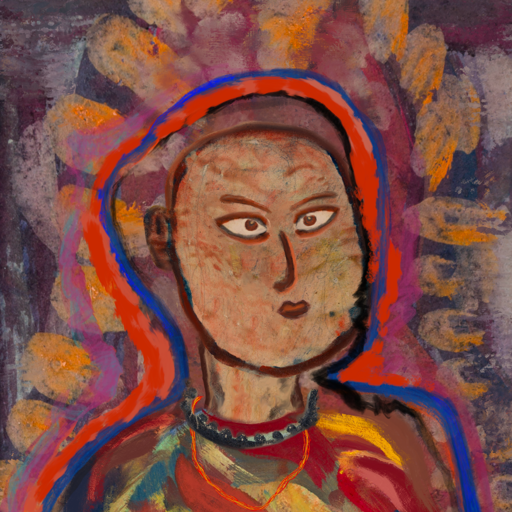
Background: Doll, Head And Neck Side: Orphan, Face Side: Roy_Bahadur, Bust: Mother_And_Son_Son, Hair Side: Experience, Head Accessory: Blank, Second Necklace: Gypsy_Mother_2, Necklace: Childish, Baby: Blank